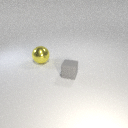
large yellow metal sphere behind small gray rubber cube